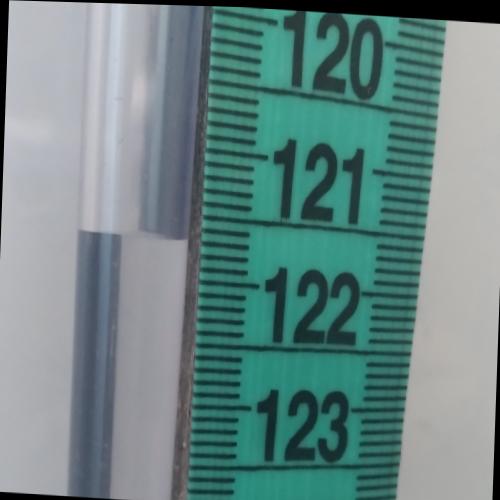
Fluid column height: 121.7 cm